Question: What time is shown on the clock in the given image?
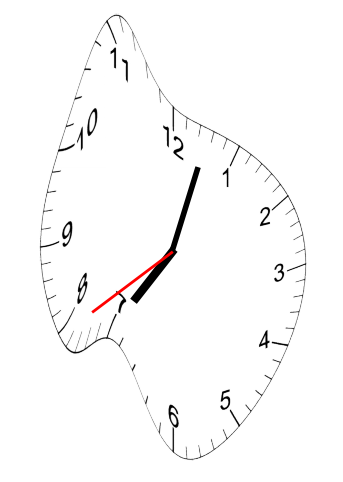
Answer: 07:02:39